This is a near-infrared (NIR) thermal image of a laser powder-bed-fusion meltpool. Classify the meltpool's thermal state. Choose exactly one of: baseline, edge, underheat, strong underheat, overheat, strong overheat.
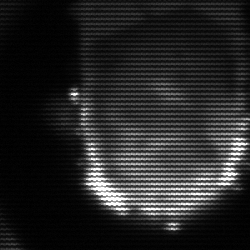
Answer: baseline